Question: Is it possible to make an animation of a perfect circle beginning with an SVG line, which will widen from the center of the line and become a circle?
I've been browsing about it, but it doesn't suit my expectations. Either because the keywords I use are wrong or something else.
I have this for my line:
'''
<svg height="210" width="500">
<line x1="150" y1="150" x2="50" y2="150" style="stroke:rgb(255,0,0); stroke-width:2" />
</svg>
'''
... and the process I'm looking for will be like this:

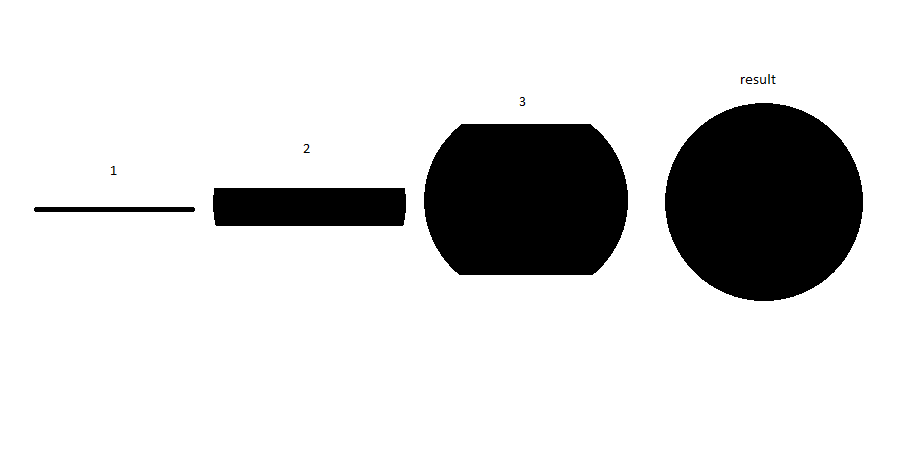
Answer: You can do this with pure CSS:
'''
.box {
width:200px;
height:4px;
background:radial-gradient(circle,#000 99px,transparent 100px);
animation:toCircle 5s linear 1s forwards;
}
@keyframes toCircle{
to{
height:200px;
}
}
body {
margin:0;
height:100vh;
display:flex;
align-items:center;
justify-content:center;
}
'''
'''
<div class="box">
</div>
'''